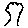
Label: tree